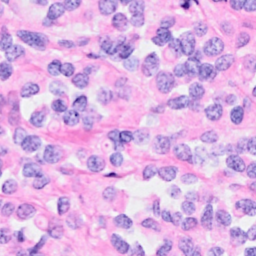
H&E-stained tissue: Breast